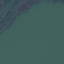
Land use / land cover class: SeaLake